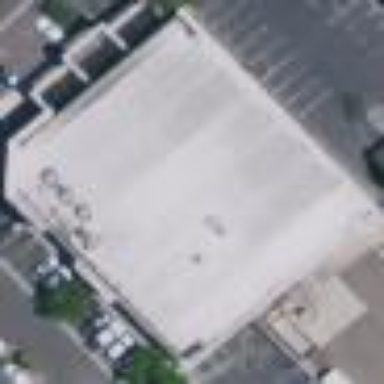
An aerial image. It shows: Commercial building.